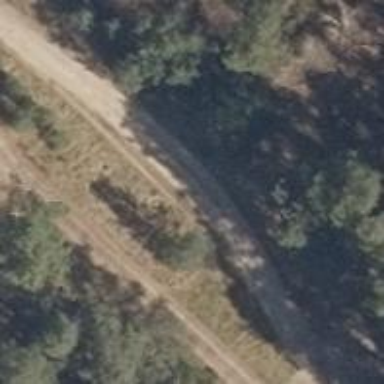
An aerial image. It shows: Track with grade 4 tracktype.